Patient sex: M
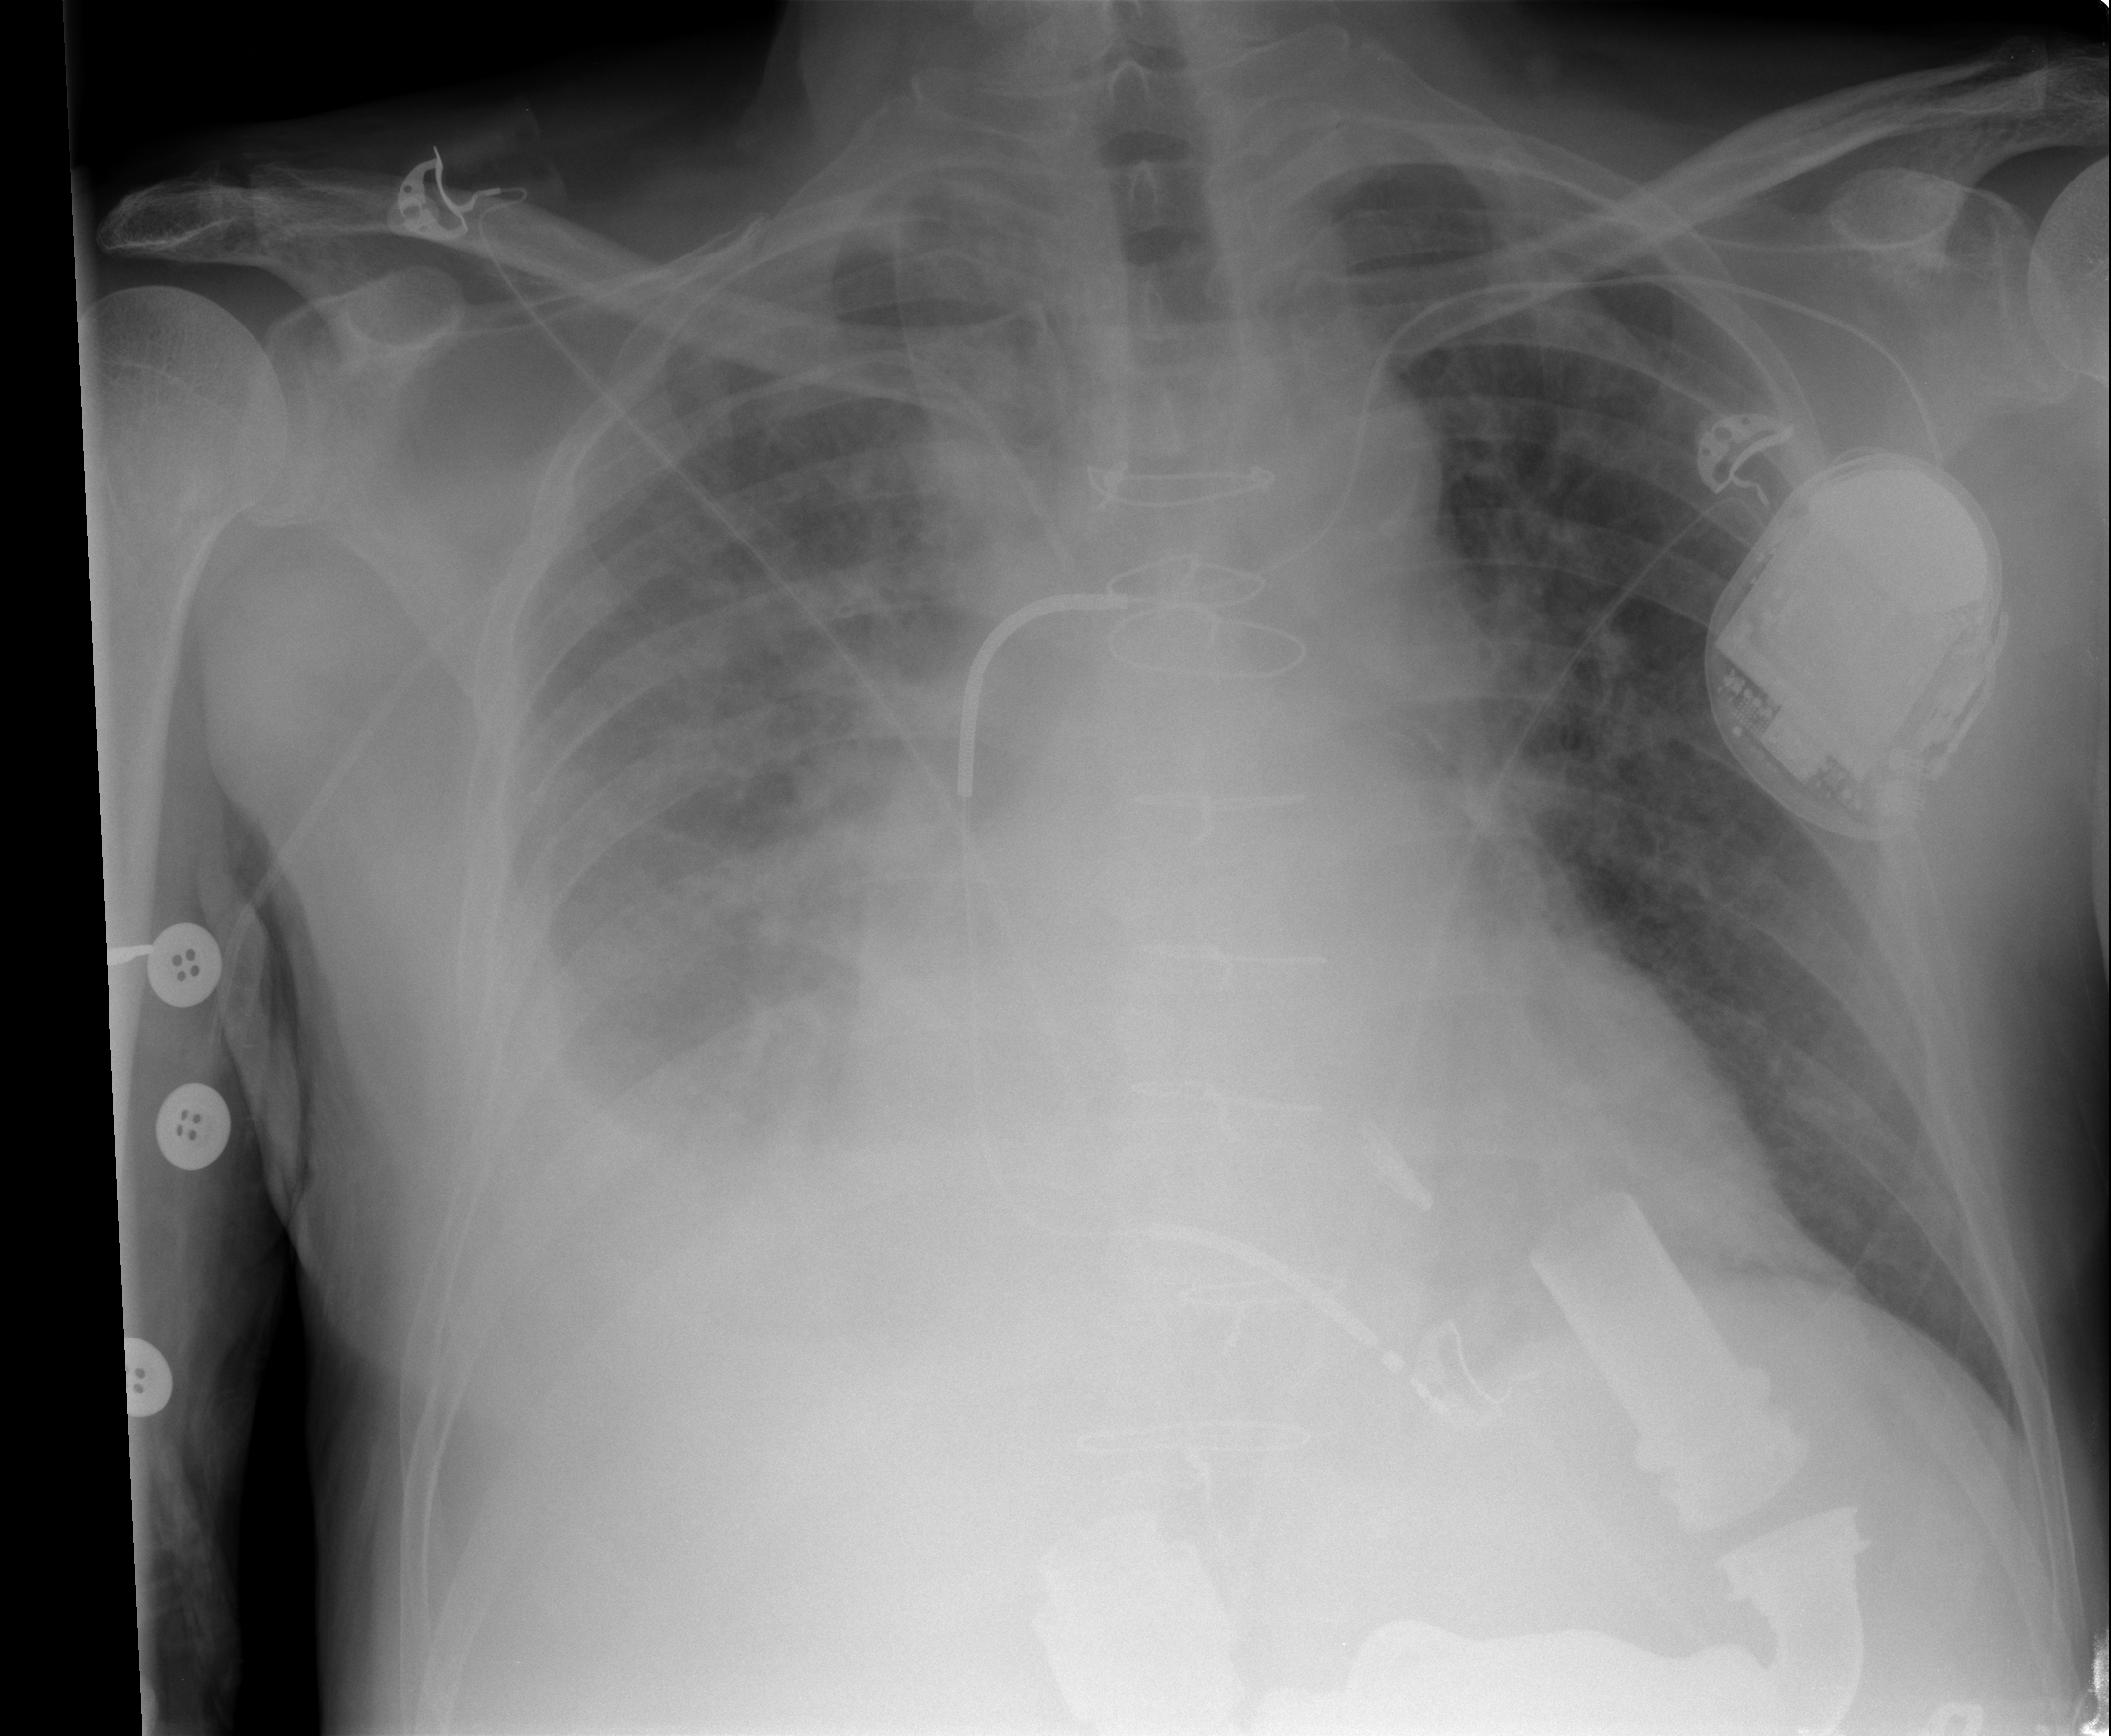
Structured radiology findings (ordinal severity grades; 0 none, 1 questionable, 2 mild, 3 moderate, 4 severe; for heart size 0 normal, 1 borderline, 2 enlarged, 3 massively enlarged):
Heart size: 2
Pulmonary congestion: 2
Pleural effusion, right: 3
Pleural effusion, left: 0
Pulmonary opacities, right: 1
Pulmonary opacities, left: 0
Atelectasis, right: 2
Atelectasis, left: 0